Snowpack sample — Snodgrass Mountain, Crested Butte, Colorado (2/4/25, 12:06 PM MST)
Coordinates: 38.923, -106.968
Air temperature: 35 °F
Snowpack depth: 80 cm
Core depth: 50 cm
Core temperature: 30.2 °F
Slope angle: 14°, slope face: 78°
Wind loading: low
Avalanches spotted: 0
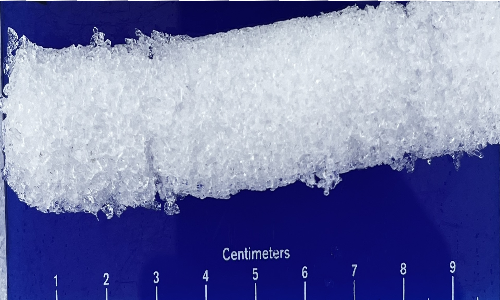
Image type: core
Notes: No avalanches nearby, unusually warm weather for the last month reported by residents, Collected 25 yards from treeline